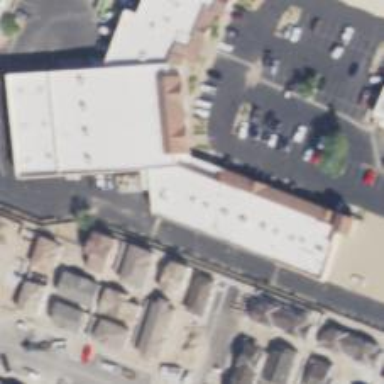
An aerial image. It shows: Healthcare clinic.